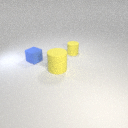
small yellow rubber cylinder to the right of large yellow rubber cylinder